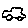
Label: car